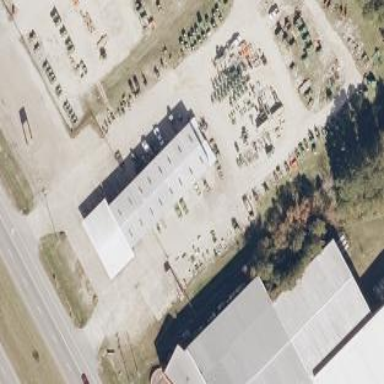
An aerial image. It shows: Industrial building hosting agrarian shop.